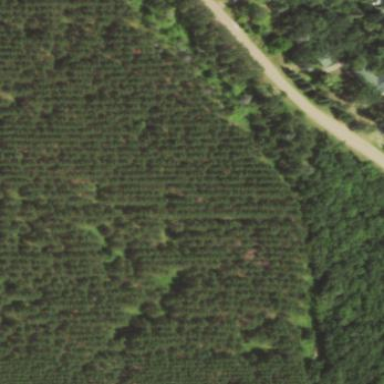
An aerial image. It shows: Forest with evergreen needle-leaved trees.